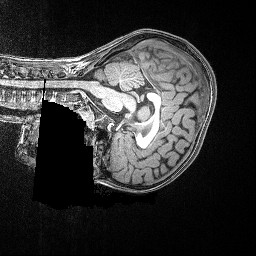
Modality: T1w
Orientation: sagittal
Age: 83
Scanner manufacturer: siemens
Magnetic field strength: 3 T
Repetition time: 2.5 s
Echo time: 0.00347 s